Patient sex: F
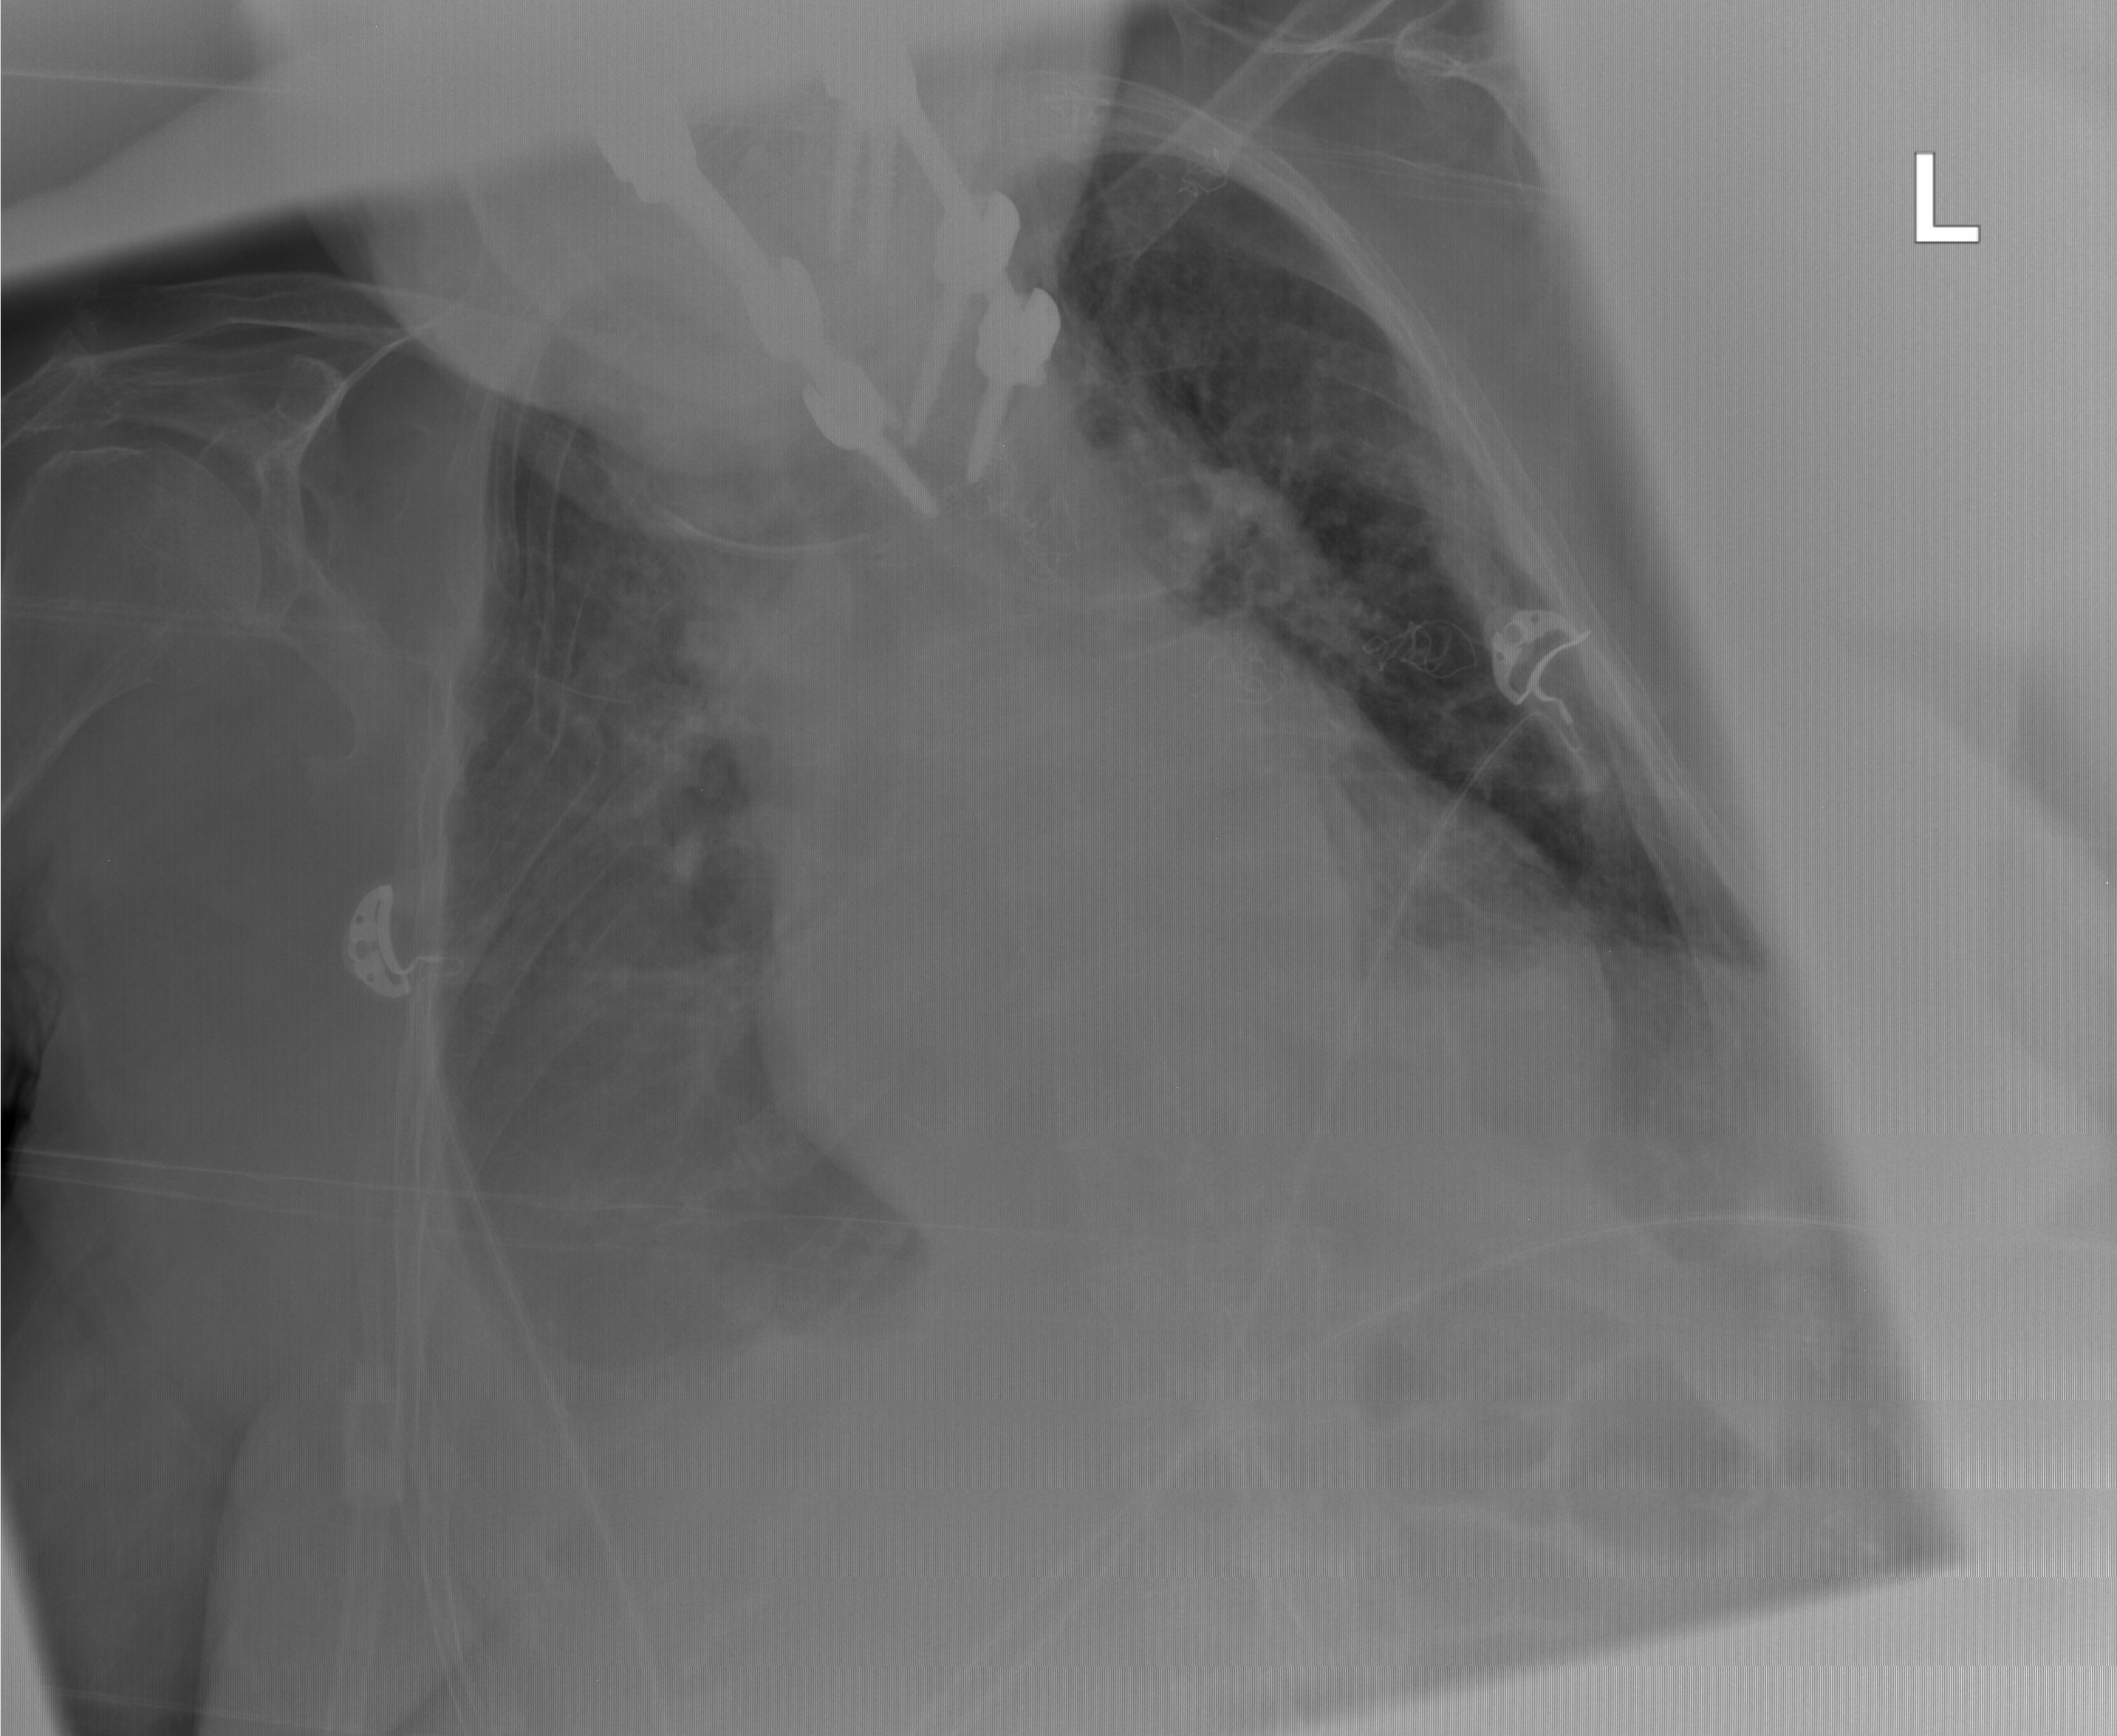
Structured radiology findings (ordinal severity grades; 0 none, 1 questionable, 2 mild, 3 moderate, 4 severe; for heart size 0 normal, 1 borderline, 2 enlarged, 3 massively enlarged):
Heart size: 2
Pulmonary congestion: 2
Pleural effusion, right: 3
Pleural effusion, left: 0
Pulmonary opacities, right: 0
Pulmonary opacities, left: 0
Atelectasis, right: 2
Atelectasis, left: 2